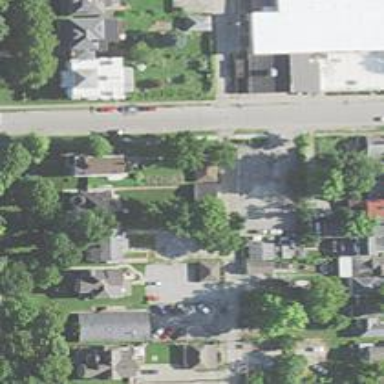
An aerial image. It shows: Alley classified as service road.